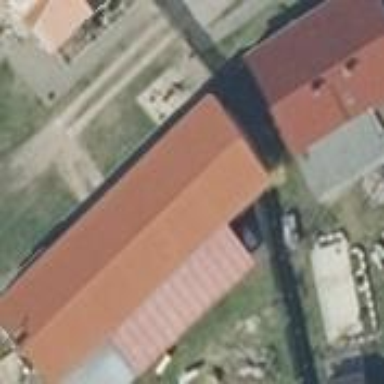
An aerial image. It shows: Building with gabled roof. The roof is red and oriented along the building.